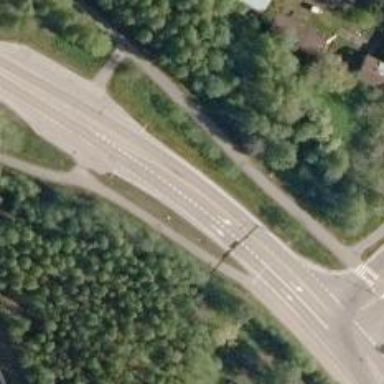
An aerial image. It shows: Secondary road with asphalt surface.